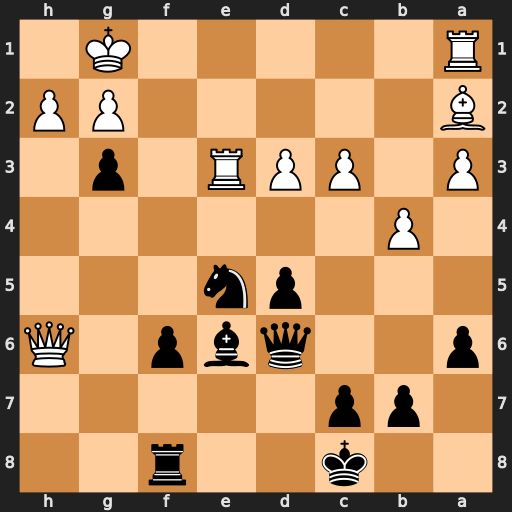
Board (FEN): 2k2r2/1pp5/p2qbp1Q/3pn3/1P6/P1PPR1p1/B5PP/R5K1
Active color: b
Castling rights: -
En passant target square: -
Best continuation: Ng4 Qxf8+ Qxf8